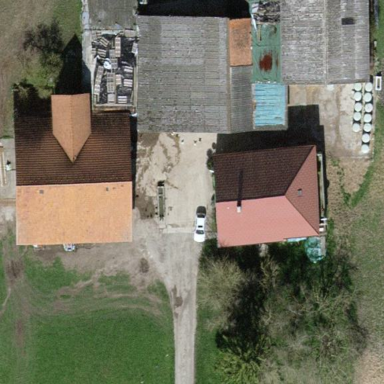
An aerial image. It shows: Isolated dwelling in farmyard.